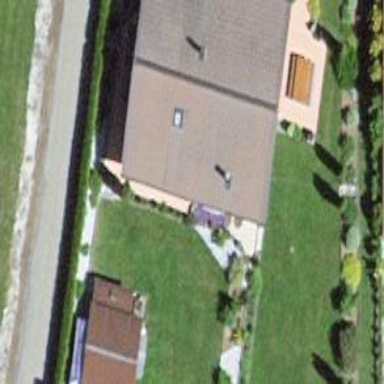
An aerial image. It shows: Simple house.